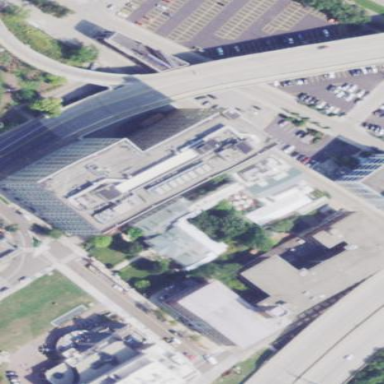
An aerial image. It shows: Museum building.